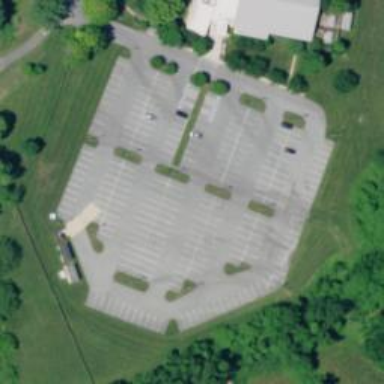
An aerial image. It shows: Parking area with surface.